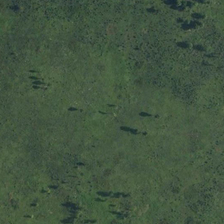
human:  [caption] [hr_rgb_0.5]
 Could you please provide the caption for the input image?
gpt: some small trees are scattered in a piece of green meadow .

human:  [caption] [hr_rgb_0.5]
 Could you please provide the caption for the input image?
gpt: some small trees are scattered in a piece of green meadow .

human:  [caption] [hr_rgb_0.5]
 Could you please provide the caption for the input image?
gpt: some small trees are scattered in a piece of green meadow .

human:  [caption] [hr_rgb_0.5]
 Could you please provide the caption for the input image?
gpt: some small trees are scattered in a piece of green meadow .

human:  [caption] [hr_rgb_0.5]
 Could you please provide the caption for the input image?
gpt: some small trees are scattered in a piece of green meadow .